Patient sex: M
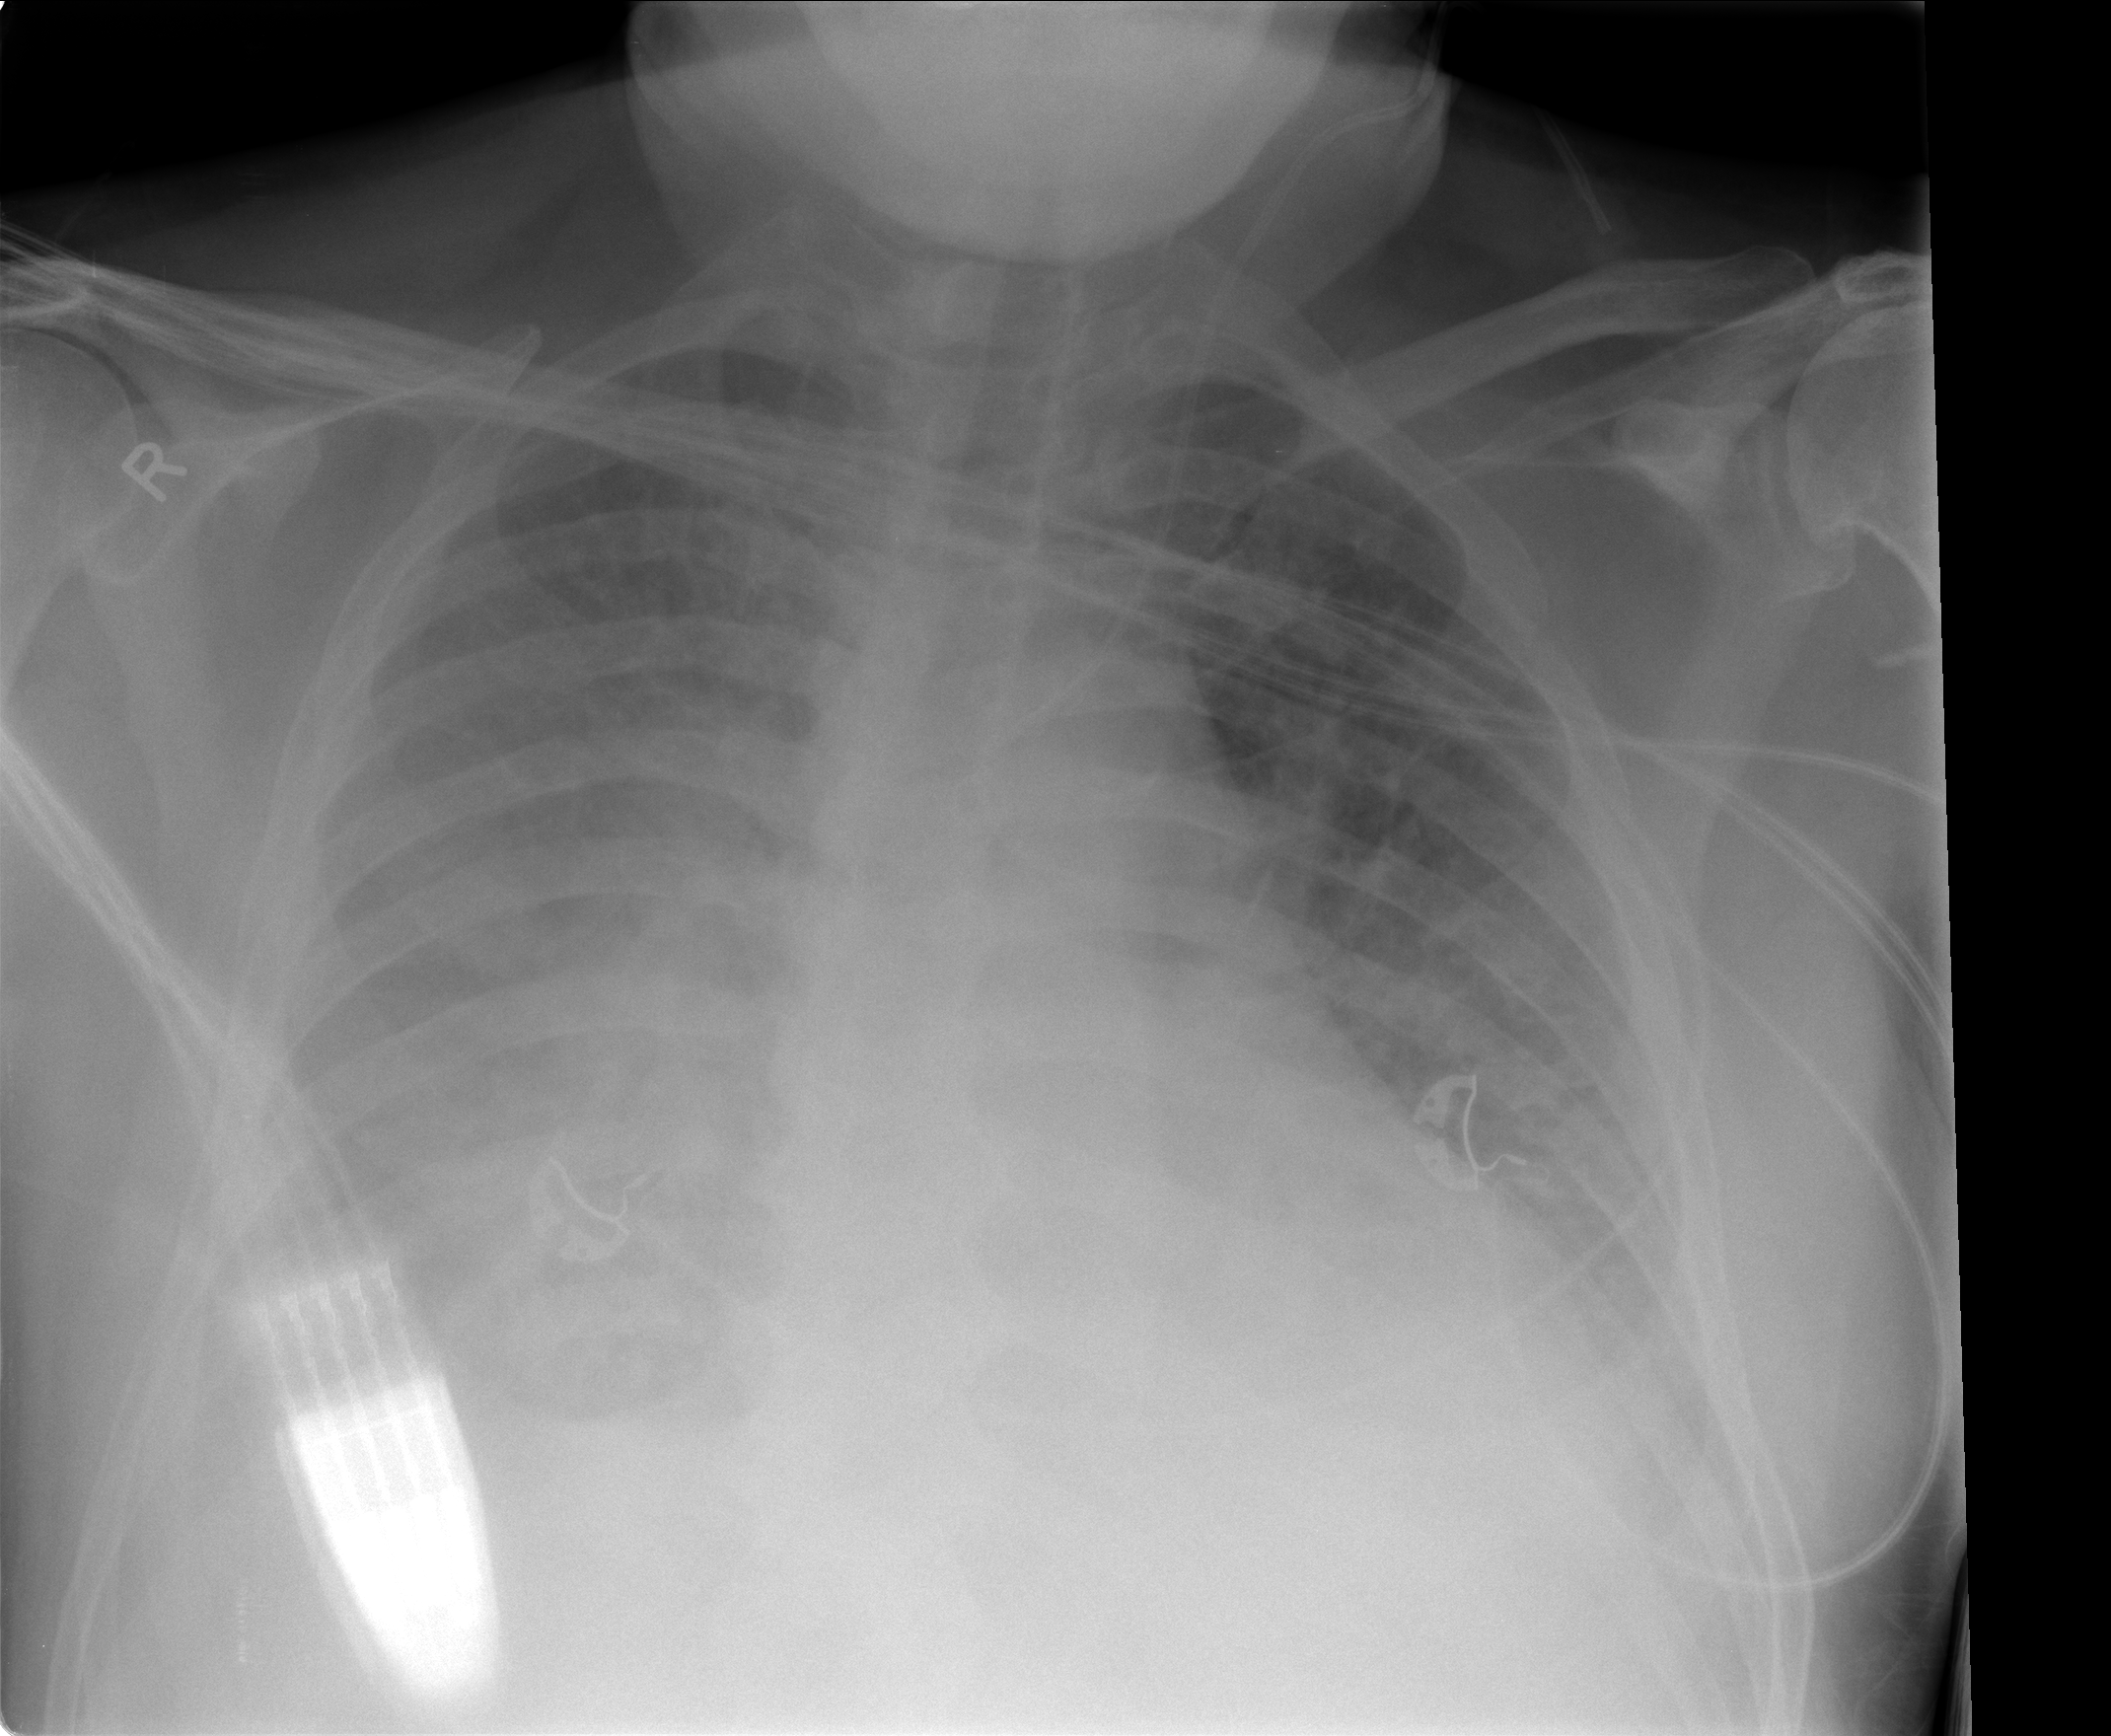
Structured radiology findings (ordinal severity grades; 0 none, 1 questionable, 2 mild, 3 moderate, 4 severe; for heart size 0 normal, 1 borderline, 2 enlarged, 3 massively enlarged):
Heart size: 1
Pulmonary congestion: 3
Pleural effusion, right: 3
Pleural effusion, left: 2
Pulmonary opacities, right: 2
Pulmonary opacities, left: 2
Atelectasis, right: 2
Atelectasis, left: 2